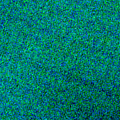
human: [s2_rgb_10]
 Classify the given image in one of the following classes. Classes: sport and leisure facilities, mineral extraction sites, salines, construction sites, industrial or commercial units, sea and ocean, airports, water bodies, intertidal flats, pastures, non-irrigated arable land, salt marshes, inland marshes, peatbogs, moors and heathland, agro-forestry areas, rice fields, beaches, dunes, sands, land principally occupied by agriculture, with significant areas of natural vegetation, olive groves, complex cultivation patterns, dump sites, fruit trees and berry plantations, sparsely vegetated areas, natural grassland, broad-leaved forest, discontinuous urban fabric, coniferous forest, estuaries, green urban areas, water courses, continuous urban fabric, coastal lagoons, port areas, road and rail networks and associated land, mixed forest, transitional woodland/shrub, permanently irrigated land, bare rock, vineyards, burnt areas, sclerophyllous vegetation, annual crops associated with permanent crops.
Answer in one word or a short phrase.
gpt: sea and ocean